Question: I tried to create my own 'JTree' Model so I can update the graphics by calling: 'updateUI();'
I ran into a problem when my 'JTree' should display a tree with a depth over 2 branches.
I use a own class that has extended by 'java.util.Vector' called: 'NamedVector'.
Here's how the tree should look like:
'''
ROOT
Branch
BranchInside
Leaf
Leaf
...
OtherBranch
AndOneMore
...
...
'''
And here's how it looks like: <URL>

Here's how I set the new TreeModel:
'''
jTree1.setModel(new javax.swing.tree.TreeModel(){
@Override
public Object getRoot(){
return core.Project.sharedInstance.getTranslationsTree();
}
@Override
public Object getChild(Object parent, int index){
if(parent instanceof String) return null;
return ((core.NamedVector)parent).get(index);
}
@Override
public int getChildCount(Object parent){
if(parent instanceof String) return 0;
return ((core.NamedVector)parent).size();
}
@Override
public boolean isLeaf(Object node){
if(node instanceof String) return true;
return ((core.NamedVector)node).isEmpty();
}
@Override
public int getIndexOfChild(Object parent, Object child){
if(parent instanceof String) return -1;
return ((core.NamedVector)parent).indexOf(child);
}
@Override
public void valueForPathChanged(TreePath path, Object newValue){}
@Override
public void addTreeModelListener(TreeModelListener l){}
@Override
public void removeTreeModelListener(TreeModelListener l){}
});
'''
('core.Project.sharedInstance.getTranslationsTree()' returns the root vector of my tree, when I print it in the console, it gives correct results.)
And here is my 'NamedVector' class:
'''
public class NamedVector extends java.util.Vector{
public String name;
public NamedVector(String name){
this.name = name;
}
@Override
public String toString(){
return name;
}
public static void dirToVector(java.io.File sourceLocation, NamedVector target){
if(sourceLocation.isDirectory()){
String[] children = sourceLocation.list();
for(int i=0; i<children.length; i++){
NamedVector vector = new NamedVector(children[i]);
target.add(vector);
dirToVector(new java.io.File(sourceLocation, children[i]),
vector);
}
}
}
public void print(){
print("");
}
private void print(String pre){
System.out.println(pre+name);
pre+=" ";
for(int i=0;i<this.size();i++){
if(get(i) instanceof NamedVector){
((NamedVector)get(i)).print(pre);
}else{
System.out.println(pre+get(i).toString());
}
}
}}
'''
This only happens when I use my own model on the tree, if I build it with 'DefaultMutableTreeNode' it displays everything correct, but I would like to use a custom model.
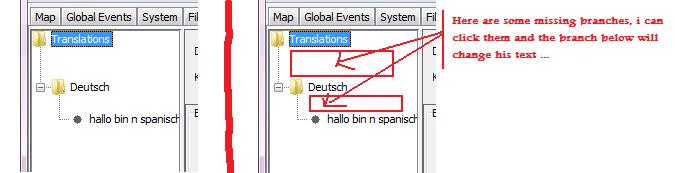
Answer: My best guess, based on your comment
> But for DefaultTreeModel i have to add my nodes manually when i change my vector, i would like only changing my vector and calling the updateUI() method so my tree is builded by his own
is that your 'TreeModel' does not fire the correct events. So when a change occurs in your vector, the 'JTree' is not informed. Afterwards, when it repaints/expands a node/... and asks the 'TreeModel' for information, this information will be out of sync with the info the 'JTree' received through the events, typically resulting in 'JTree's as shown in your pictures.
Certainly if your model has empty implementations for the 'addTreeModelListener' method